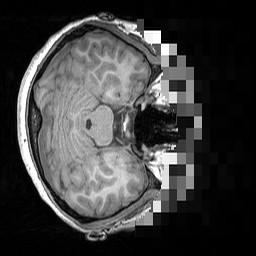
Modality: T1w
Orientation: axial
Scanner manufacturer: siemens
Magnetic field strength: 3 T
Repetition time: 1.5 s
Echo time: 0.00291 s